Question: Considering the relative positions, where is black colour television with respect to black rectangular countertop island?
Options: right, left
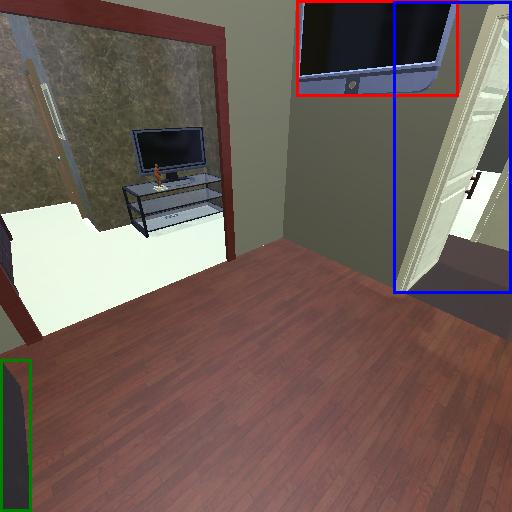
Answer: right